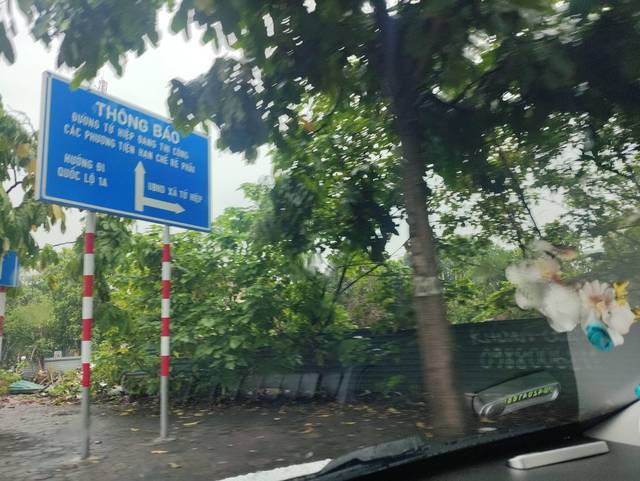
Region: Vietnam
Coordinates: 20.947, 105.849